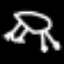
Label: frog